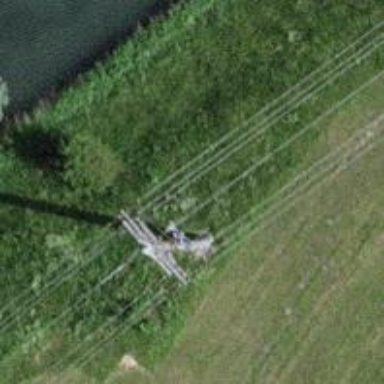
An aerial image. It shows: Concrete power pole.